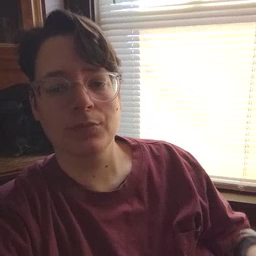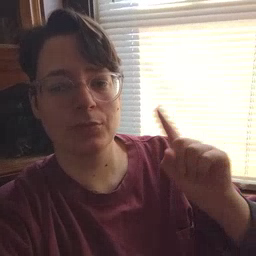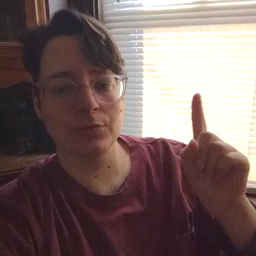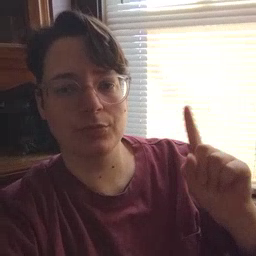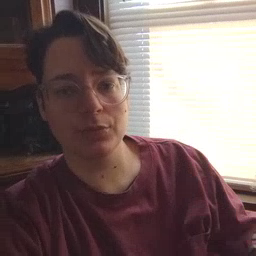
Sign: where